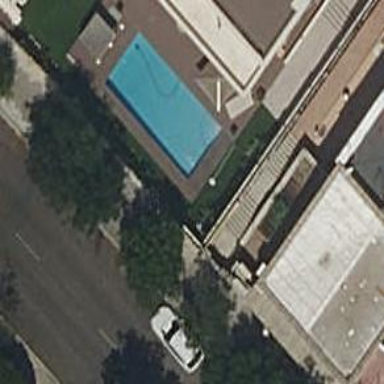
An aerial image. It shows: Swimming pool located in leisure land.